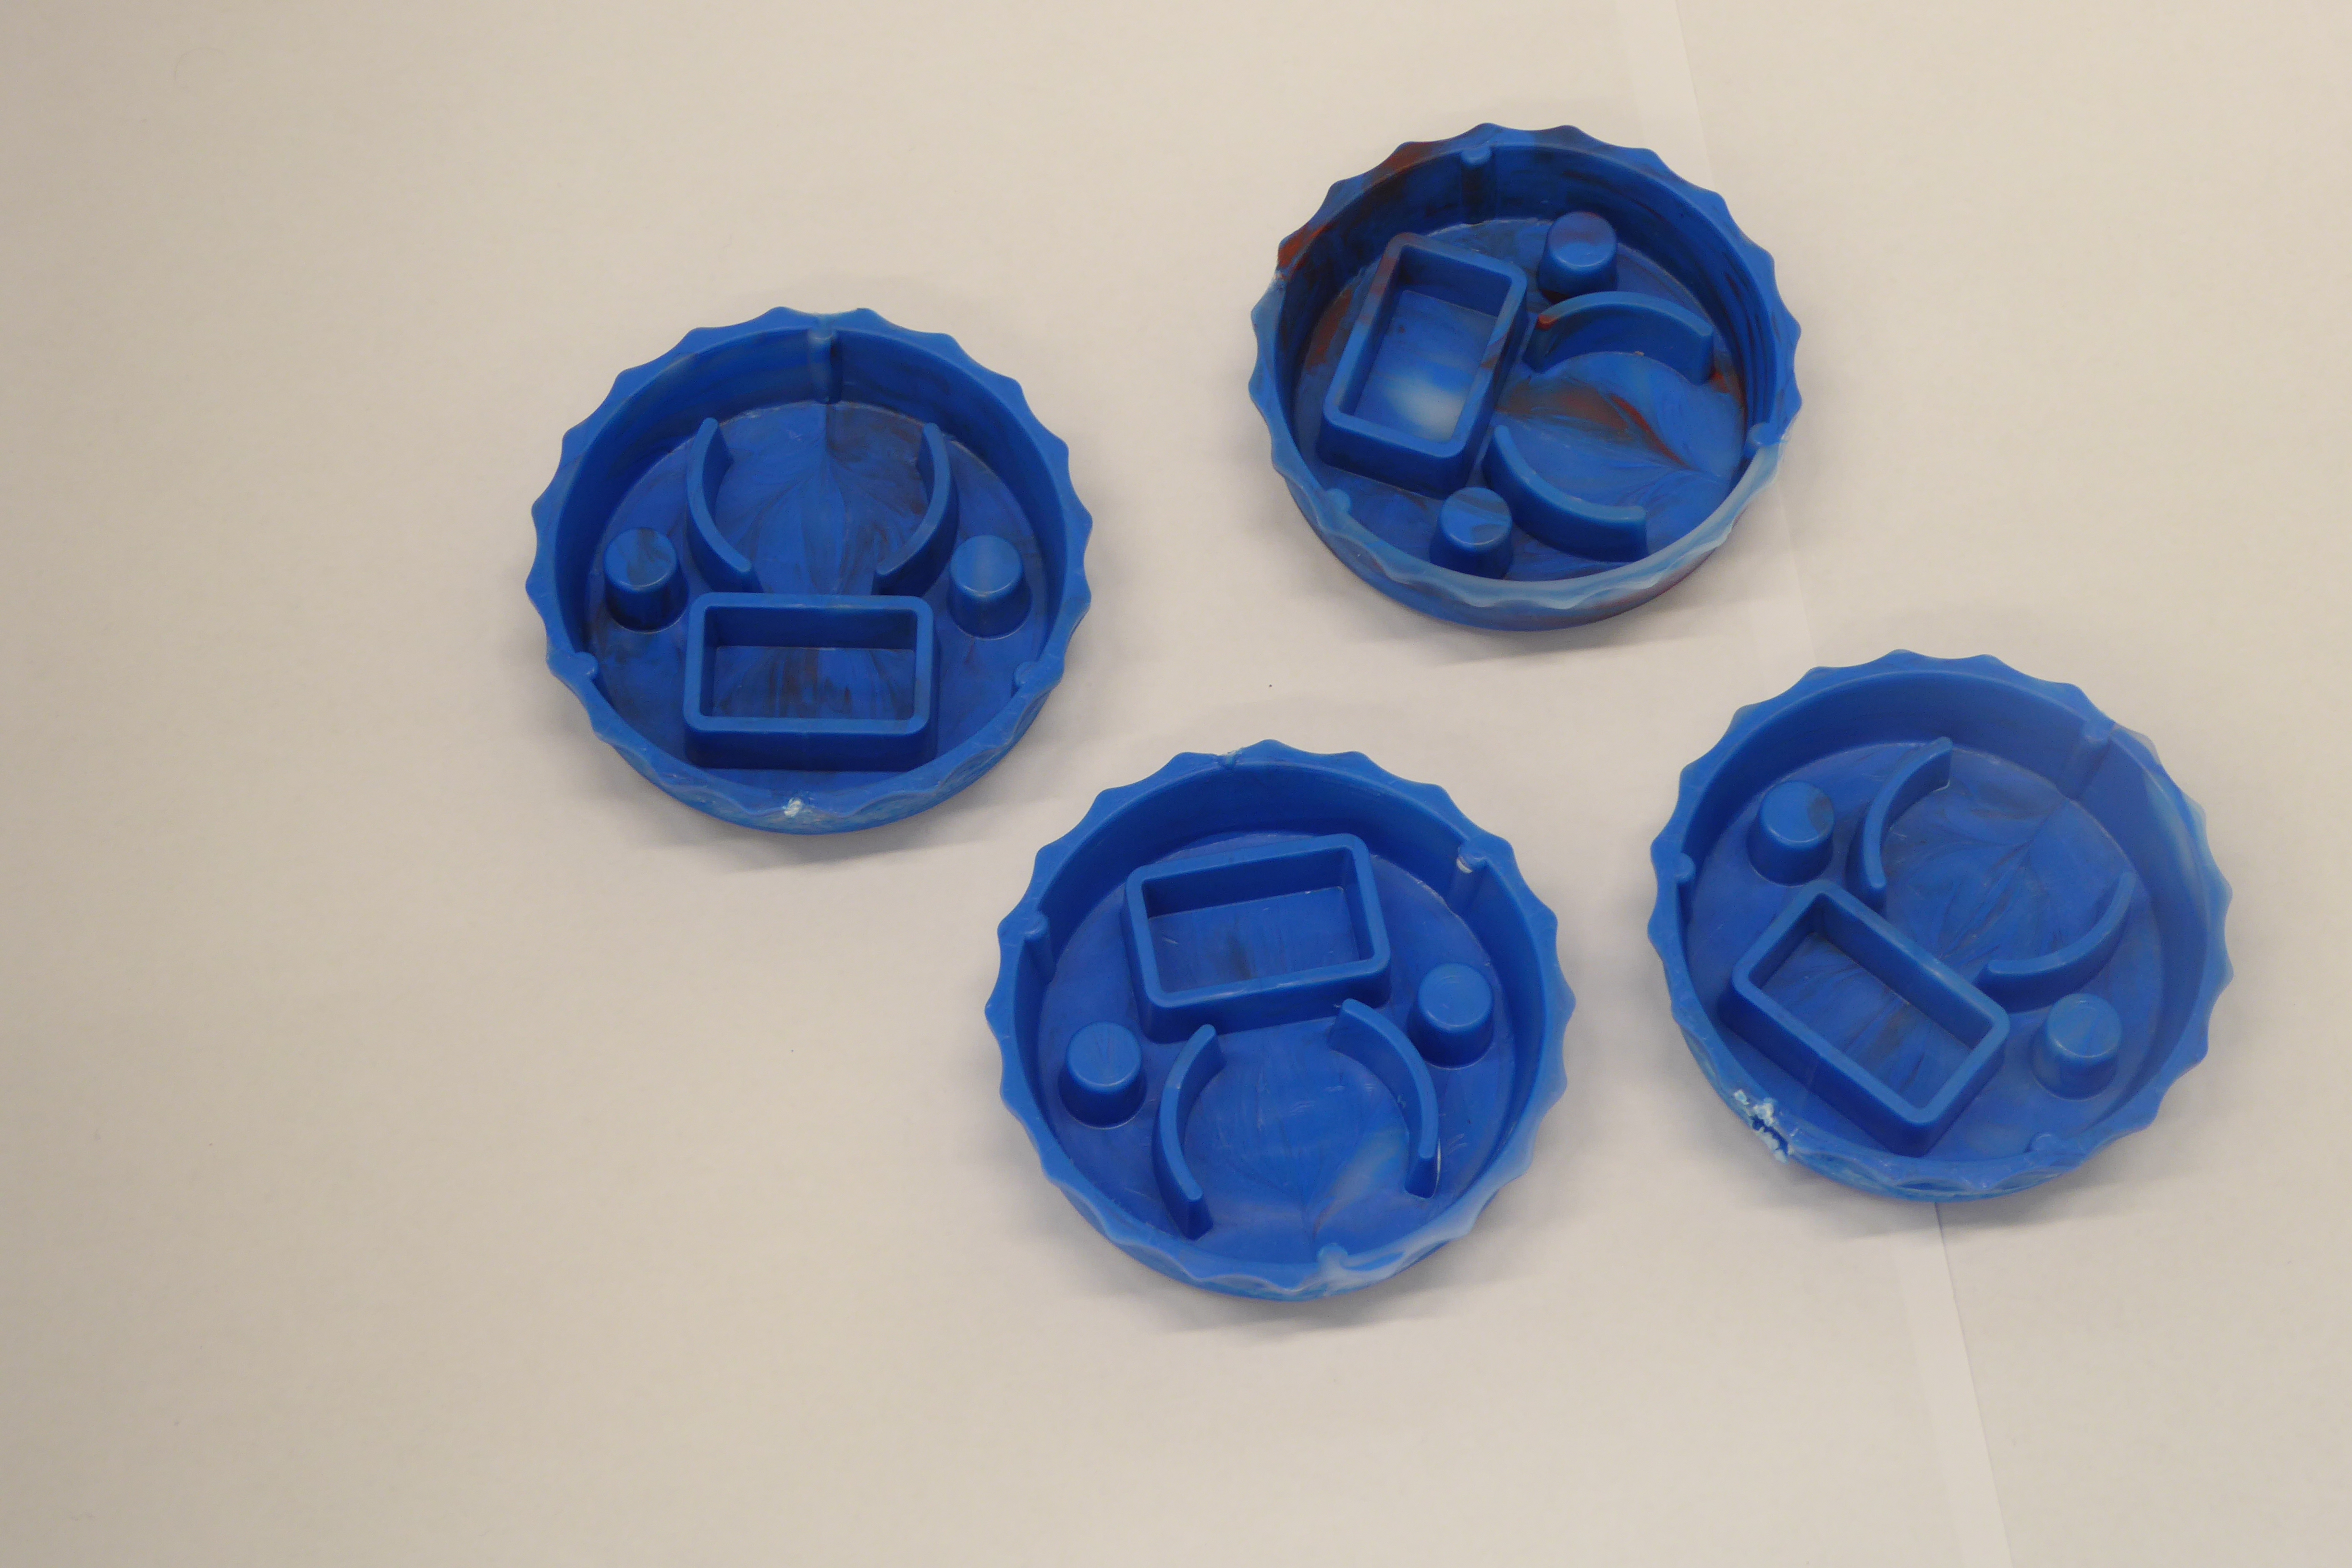
Label: Bottle Opener - Cover